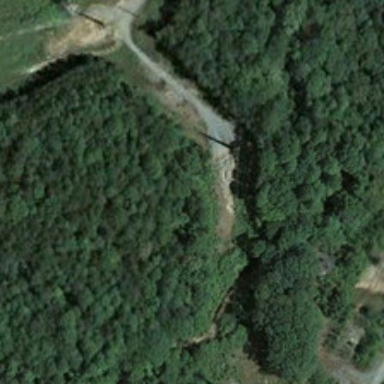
A road is in a forest with many green trees .